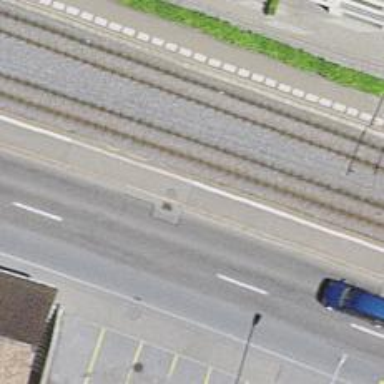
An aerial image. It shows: Platform for public transport and railway services.